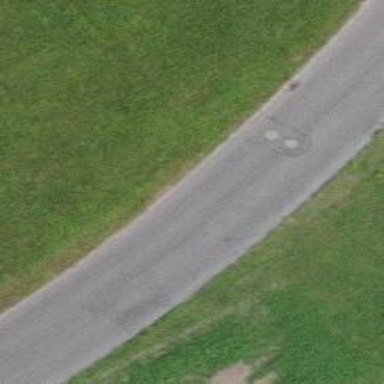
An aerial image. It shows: Asphalt road classified as tertiary.